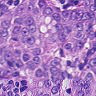
Metastatic tissue present: yes